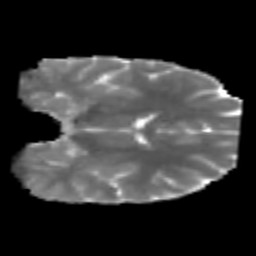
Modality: MD
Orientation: coronal
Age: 24
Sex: female
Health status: healthy
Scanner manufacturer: philips
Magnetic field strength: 3 T
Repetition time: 10.368 s
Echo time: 0.0712 s